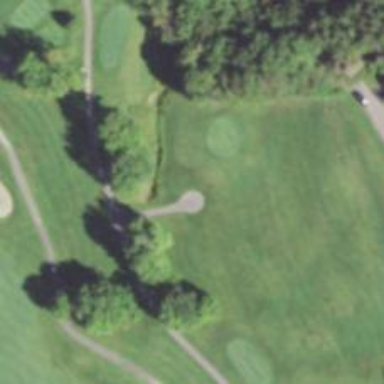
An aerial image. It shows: Service road used as golf cart path.